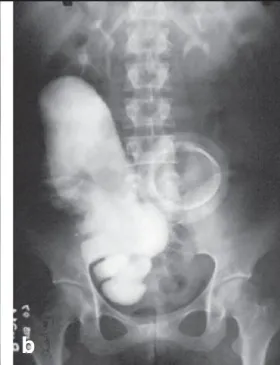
Intravenous urogram (b) shows well-preserved kidneys with large reservoir and stones. Circular shadow of colostomy device is also seen.
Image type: radiology (x_ray)